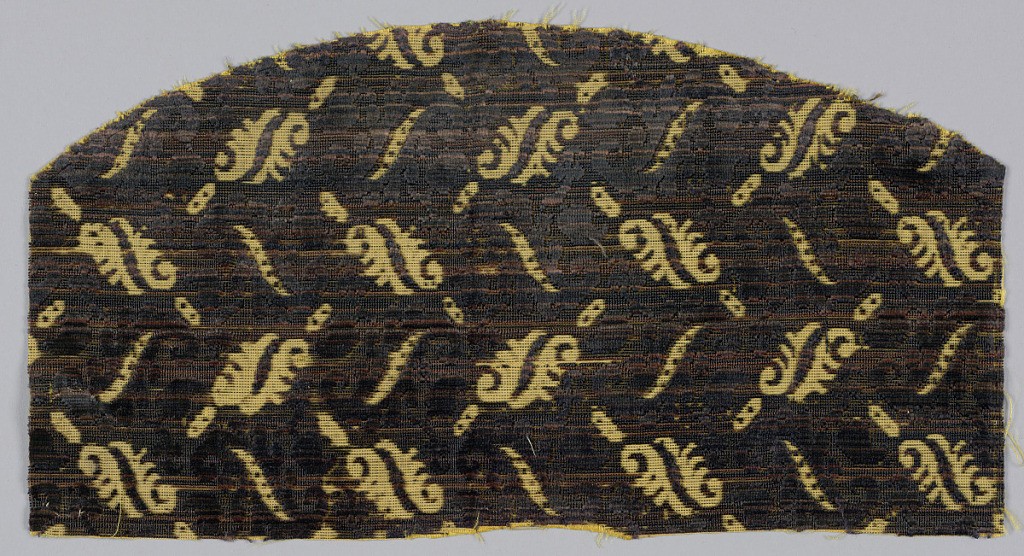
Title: Fragment
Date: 16th–17th century
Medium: silk Technique: cut and uncut supplementary warp pile (velvet) in a plain weave foundation
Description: Dark purplish-brown cut and uncut velvet in stylized leaf pattern against yellow ochre ground.